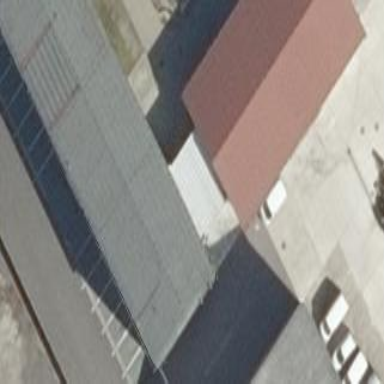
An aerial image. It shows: Commercial building.